Field crop: maize
Growth stage: 1
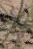
Species: salsola